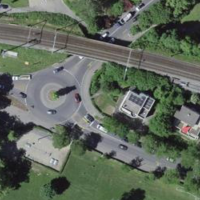
EUNIS habitat code: 53
Species observed at this site:
Veronica serpyllifolia